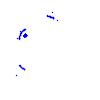
Particle: kaon